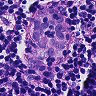
Metastatic tissue present: no